Question: I've been writing a small PHP framework wherein I've been making use of 'set_error_handler' to display errors in a more useful manner, a pretty typical feature of any framework.
I just finished implementing a feature where, by using the file and line number that are passed to the error handler, I load that line and the ones above and below it into view to show exactly where the problem is:

This is working nicely, however now that it's implemented I have noticed that this is completely nonhelpful because the line flagged is the line the error via 'trigger_error' rather than the code actually the error.
Is there a way to refer to the line causing the error instead? If I could work out where a function call was made that has failed, that would be most ideal. For example, I'd like to be referred to 'line 7' in this situation rather than 'line 4' like I am currently:
'''
1. function test($value)
2. {
3. if($value < 5)
4. trigger_error("I expected more.");
5. }
6.
7. test(3);
'''
I'm happy to modify the methods in my framework that make use of 'trigger_error' if that helps (e.g. if there's a way to know where a function is called from within itself (pretty sure there's not), something along those lines).
I am comfortable using an alternative to 'set_error_handler' and 'trigger_error' if need be.
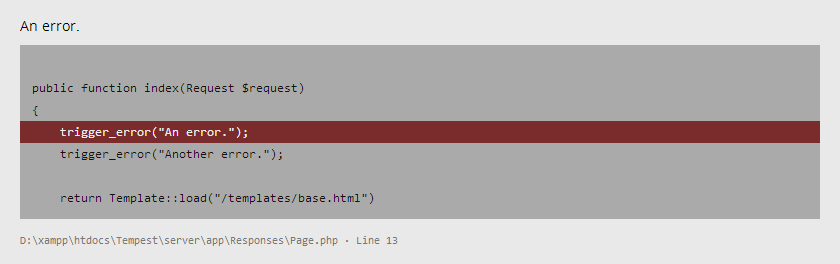
Answer: You can use 'debug_backtrace' in this case but you need to adjust what you want to track as line of error to your needs. For example in this case:
'''
<?php
set_error_handler('myErrorHandler');
function test($value)
{
if($value < 5)
trigger_error("I expected more.");
}
test(3);
function myErrorHandler($errno, $errstr, $errfile, $errline)
{
$db = debug_backtrace();
for ($i=0, $c = count($db); $i<$c; ++$i) {
if ($db[$i]['function'] == 'trigger_error') {
echo $db[$i+1]['line'];
break;
}
}
}
'''
will give you 11